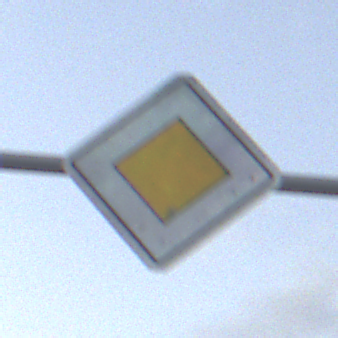
Verkehrszeichen: Vorfahrtsstrasse
Umgebung: Outdoor, Nature
Tageszeit: SunriseSunset
Wetter: PartlyCloudy
Licht: Natural
Jahreszeit: NotSpecified
Kontrast: LowContrast